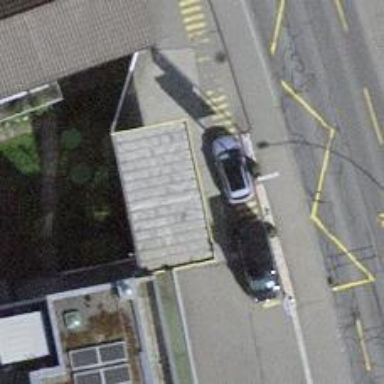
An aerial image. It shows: Fuel station.